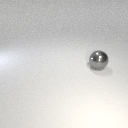
large gray metal sphere